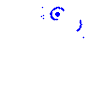
Particle: pion